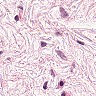
Metastatic tissue present: no